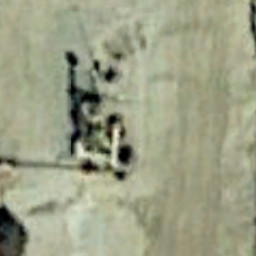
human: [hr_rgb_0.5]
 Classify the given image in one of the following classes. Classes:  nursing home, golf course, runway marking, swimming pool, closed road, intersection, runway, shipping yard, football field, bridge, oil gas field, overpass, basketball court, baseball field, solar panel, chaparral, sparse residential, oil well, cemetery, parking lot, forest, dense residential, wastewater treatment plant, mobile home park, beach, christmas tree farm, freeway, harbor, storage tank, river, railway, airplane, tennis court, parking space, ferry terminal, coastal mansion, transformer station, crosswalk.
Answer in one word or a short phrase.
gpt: oil well